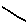
Label: line